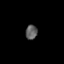
Tissue: prostate
Cell type: Myeloid cells
Senescence score: 0.7819
Nuclear area (px): 168
Mean DAPI intensity: 92.935